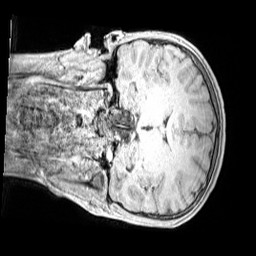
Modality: MP2RAGE
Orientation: coronal
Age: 13
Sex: male
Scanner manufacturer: siemens
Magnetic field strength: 3 T
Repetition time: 4 s
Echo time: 0.00299 s